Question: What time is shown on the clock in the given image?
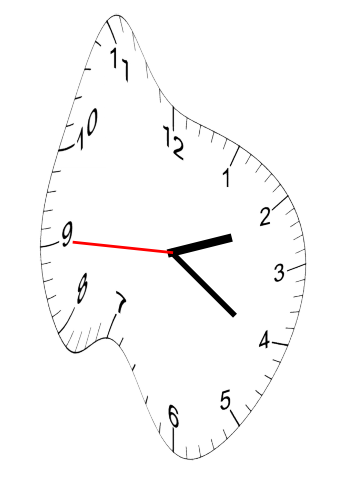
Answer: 02:20:45